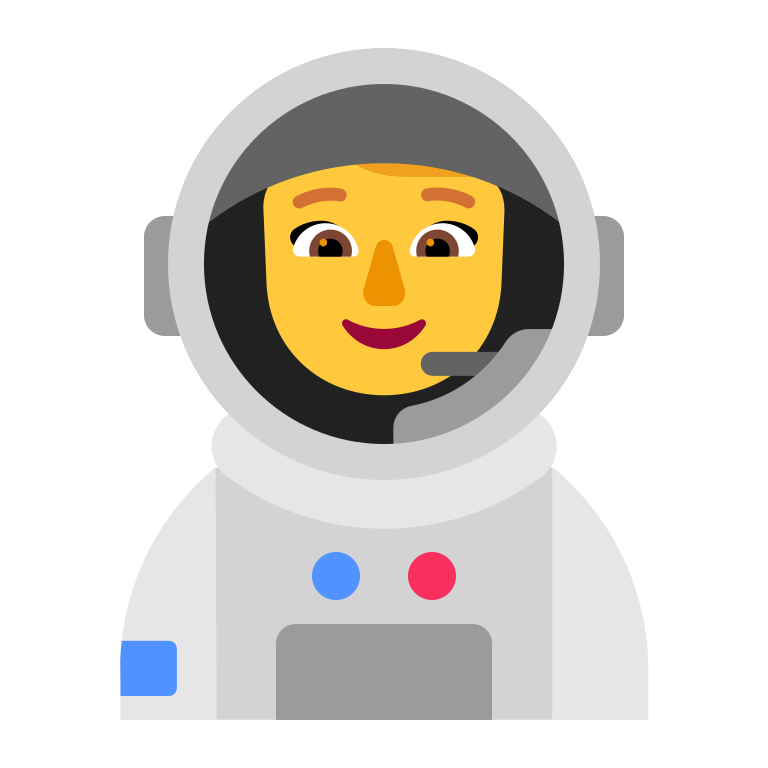
woman astronaut flat default